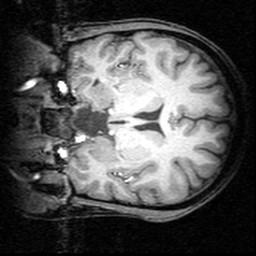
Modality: T1w
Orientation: coronal
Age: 26
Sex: female